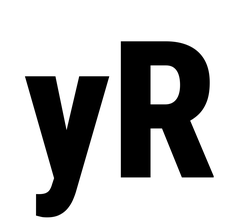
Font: Roboto_Condensed_ExtraBold